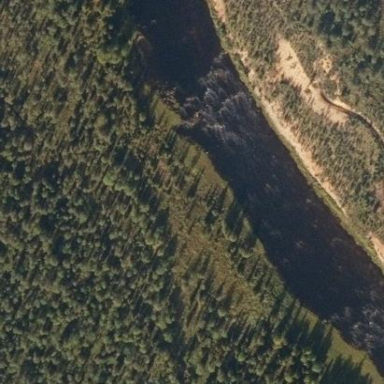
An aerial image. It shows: River with rapids flowing through natural water landscape.